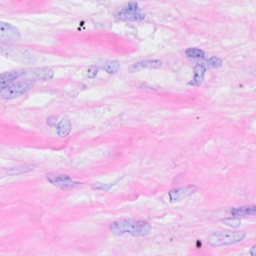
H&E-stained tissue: Breast